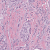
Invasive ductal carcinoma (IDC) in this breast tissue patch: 1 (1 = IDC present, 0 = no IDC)